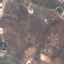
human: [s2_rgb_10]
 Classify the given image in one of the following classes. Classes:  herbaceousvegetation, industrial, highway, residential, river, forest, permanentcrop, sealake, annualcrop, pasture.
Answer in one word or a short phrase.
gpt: PermanentCrop